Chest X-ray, PA view. Patient: 40 years old, sex M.
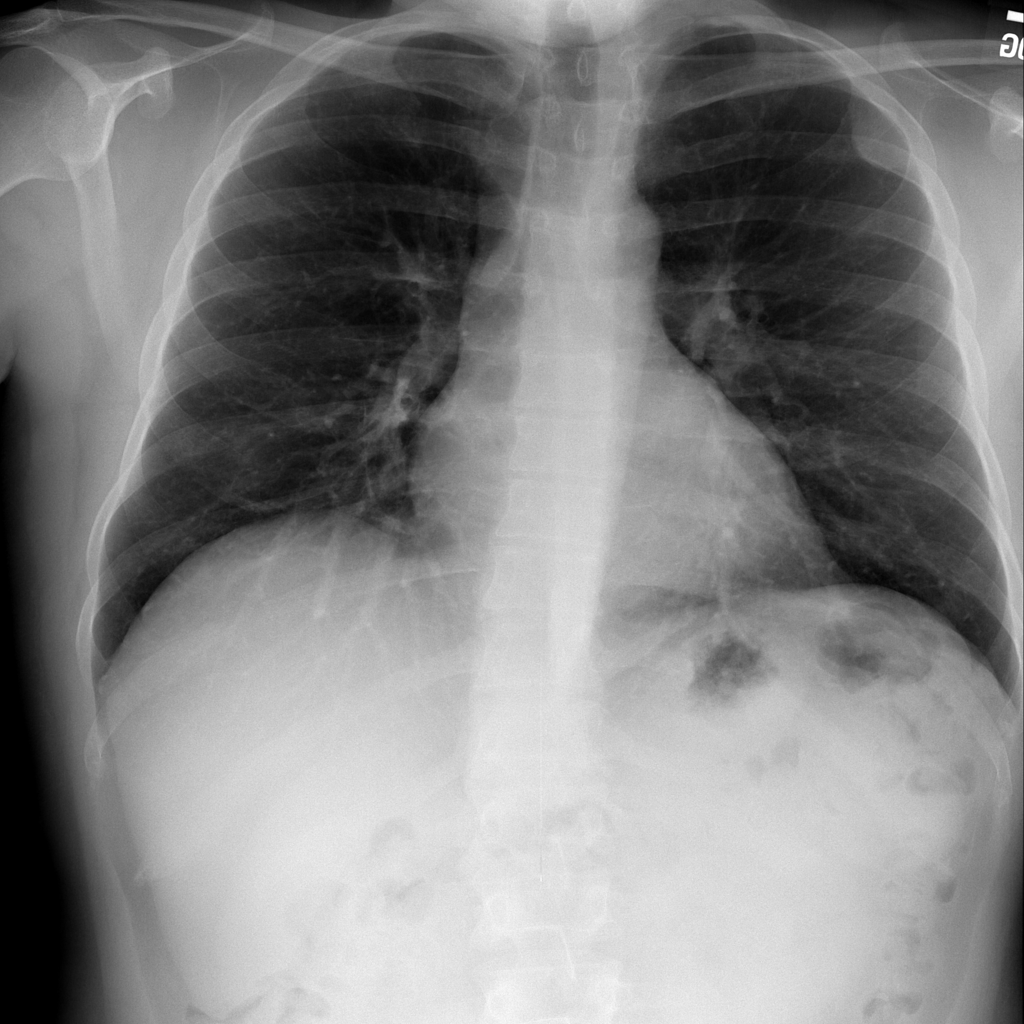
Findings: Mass